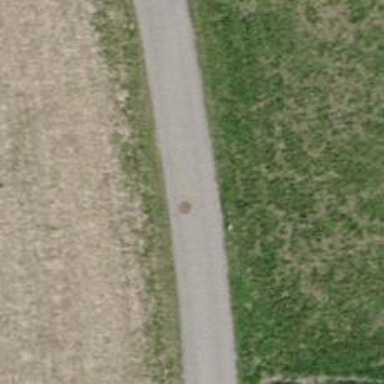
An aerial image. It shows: Dirt track road with grade2 tracktype.